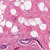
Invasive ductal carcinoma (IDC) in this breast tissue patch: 0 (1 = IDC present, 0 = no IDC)